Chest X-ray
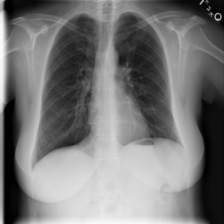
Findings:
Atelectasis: negative
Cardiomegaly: negative
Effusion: negative
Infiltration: negative
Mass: negative
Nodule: negative
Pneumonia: negative
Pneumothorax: negative
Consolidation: negative
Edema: negative
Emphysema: negative
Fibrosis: positive
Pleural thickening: negative
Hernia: negative